Interaction volume radius: 5 \u00c5
Interaction volume height: 15 \u00c5
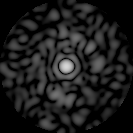
Disorder parameter: 0.7855